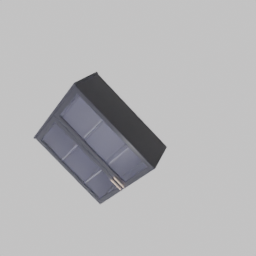
Label: furniture